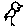
Label: bird